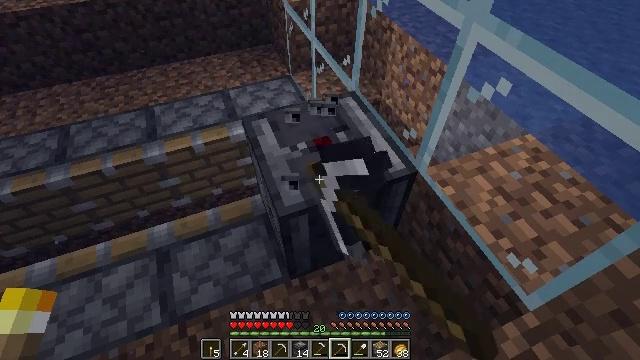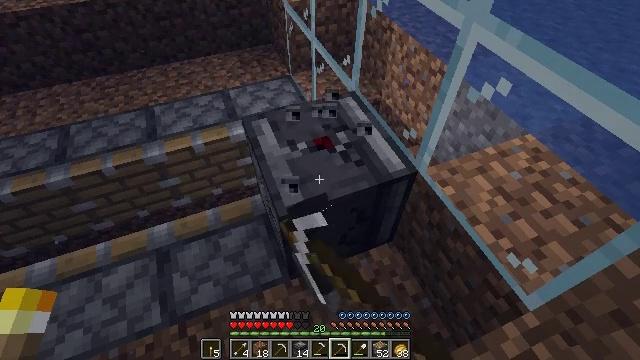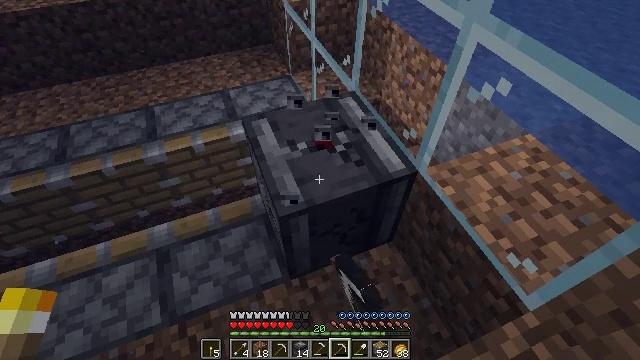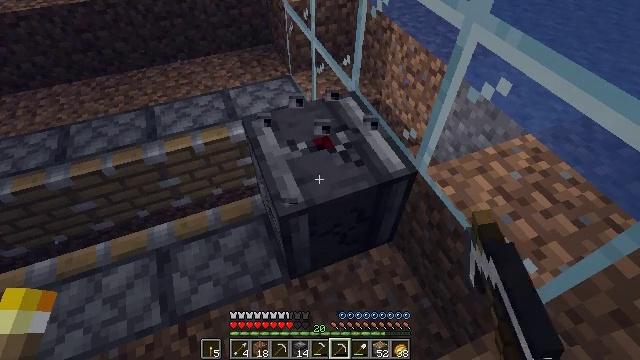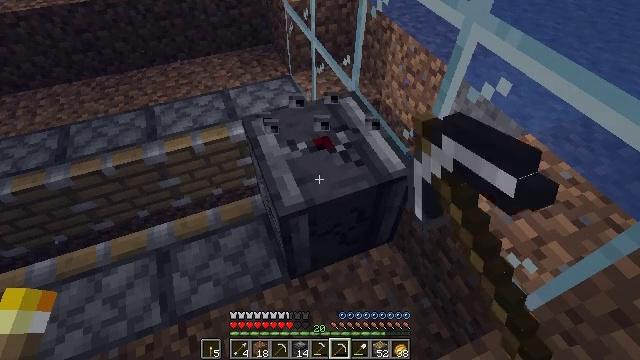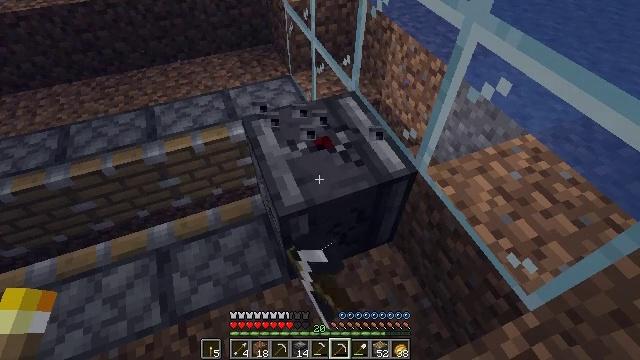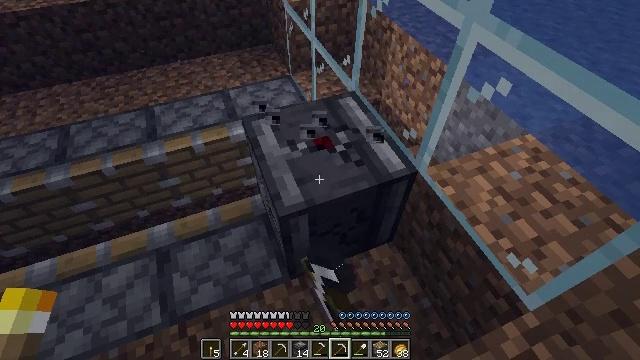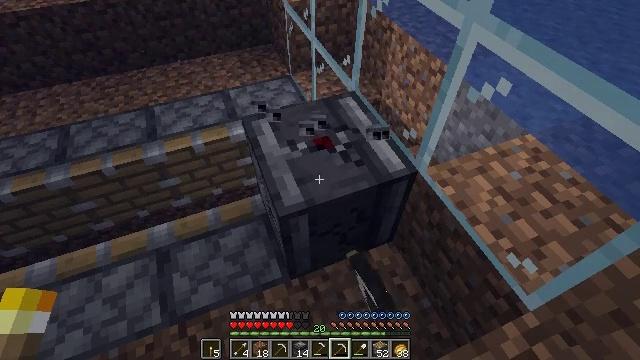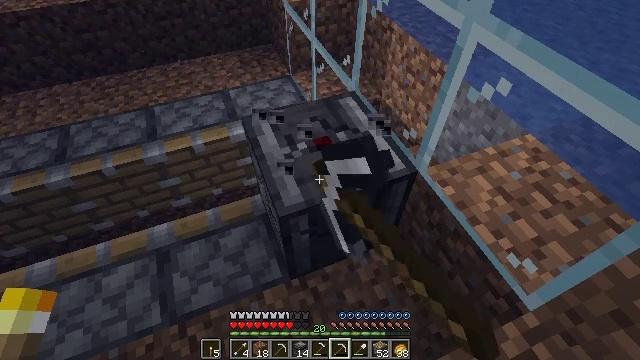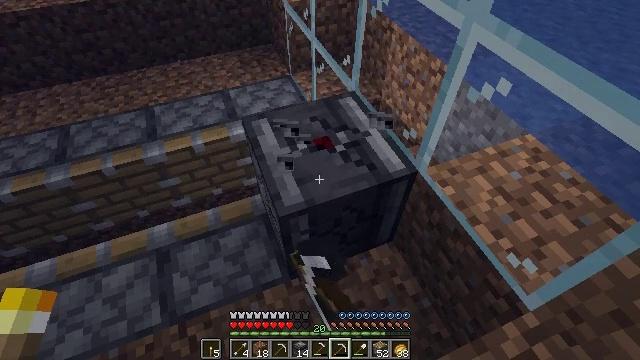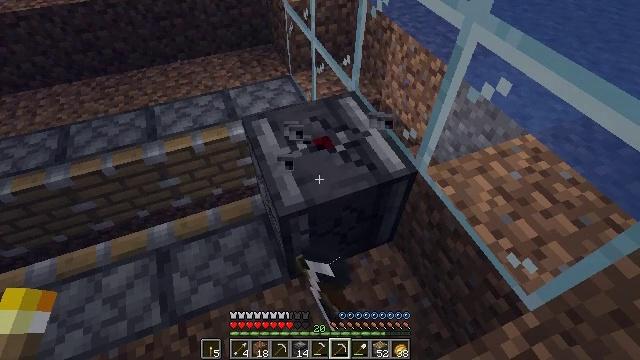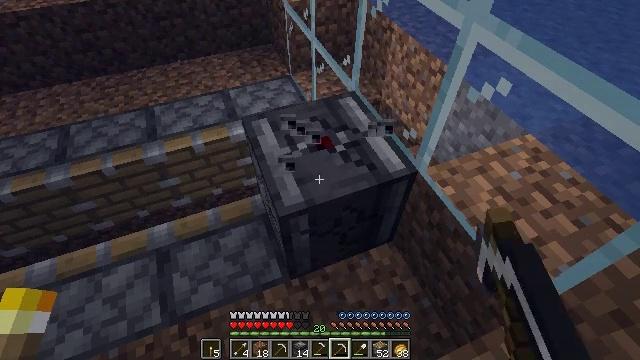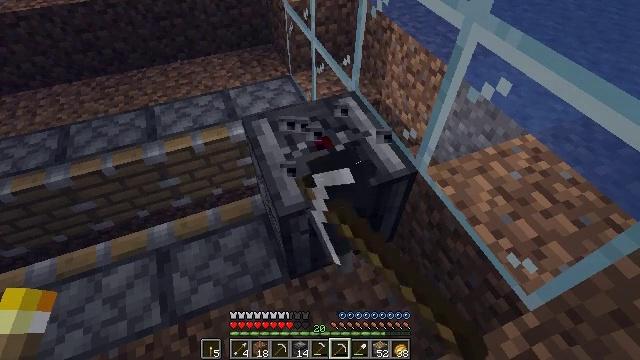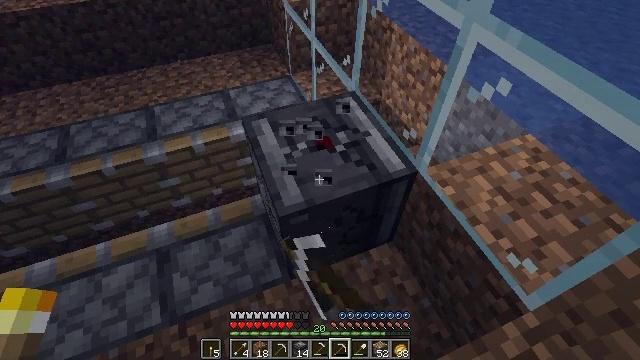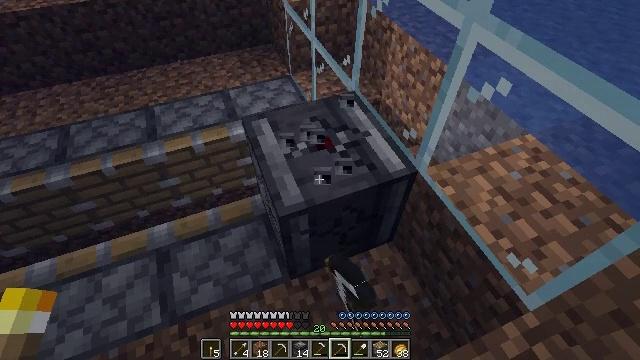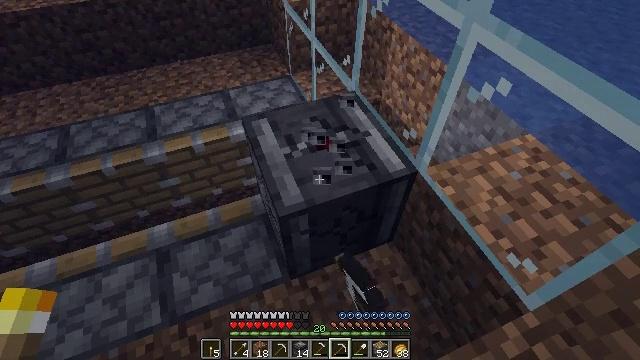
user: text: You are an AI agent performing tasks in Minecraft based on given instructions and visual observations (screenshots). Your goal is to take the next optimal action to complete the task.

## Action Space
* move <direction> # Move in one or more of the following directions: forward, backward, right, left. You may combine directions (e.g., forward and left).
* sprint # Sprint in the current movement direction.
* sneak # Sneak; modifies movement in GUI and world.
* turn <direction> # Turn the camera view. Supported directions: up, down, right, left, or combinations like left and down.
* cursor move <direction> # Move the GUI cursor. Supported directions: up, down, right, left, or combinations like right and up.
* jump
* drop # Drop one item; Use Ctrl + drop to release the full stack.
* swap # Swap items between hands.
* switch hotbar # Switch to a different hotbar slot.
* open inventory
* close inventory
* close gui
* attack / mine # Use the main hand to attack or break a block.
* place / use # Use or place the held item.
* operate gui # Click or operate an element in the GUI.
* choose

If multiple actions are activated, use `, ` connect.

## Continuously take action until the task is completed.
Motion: motion action
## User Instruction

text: Break the observer to move it.
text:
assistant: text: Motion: attack / mine
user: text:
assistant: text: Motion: attack / mine
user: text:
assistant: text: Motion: attack / mine
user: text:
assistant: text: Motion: attack / mine
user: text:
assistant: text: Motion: attack / mine
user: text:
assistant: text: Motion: attack / mine
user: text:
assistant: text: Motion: attack / mine
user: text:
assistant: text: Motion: attack / mine
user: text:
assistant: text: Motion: attack / mine
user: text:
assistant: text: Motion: attack / mine
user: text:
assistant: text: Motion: attack / mine
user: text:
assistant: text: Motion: attack / mine
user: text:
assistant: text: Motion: attack / mine
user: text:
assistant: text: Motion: attack / mine
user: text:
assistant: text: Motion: attack / mine
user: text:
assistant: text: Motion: attack / mine
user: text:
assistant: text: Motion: attack / mine
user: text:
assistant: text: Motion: attack / mine
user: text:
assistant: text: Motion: attack / mine
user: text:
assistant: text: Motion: attack / mine
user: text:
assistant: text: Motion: attack / mine
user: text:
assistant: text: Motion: attack / mine
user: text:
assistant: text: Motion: attack / mine
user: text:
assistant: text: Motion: attack / mine
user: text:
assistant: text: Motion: attack / mine
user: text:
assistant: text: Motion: attack / mine
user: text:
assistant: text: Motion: attack / mine
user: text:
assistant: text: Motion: attack / mine
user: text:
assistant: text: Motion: attack / mine
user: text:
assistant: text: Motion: attack / mine